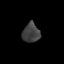
Tissue: skin
Cell type: Fibroblasts
Senescence score: 0.7604
Nuclear area (px): 327
Mean DAPI intensity: 64.911